Aerial crown-view tile of a tropical tree (Barro Colorado Island, Panama), acquired 20250217:
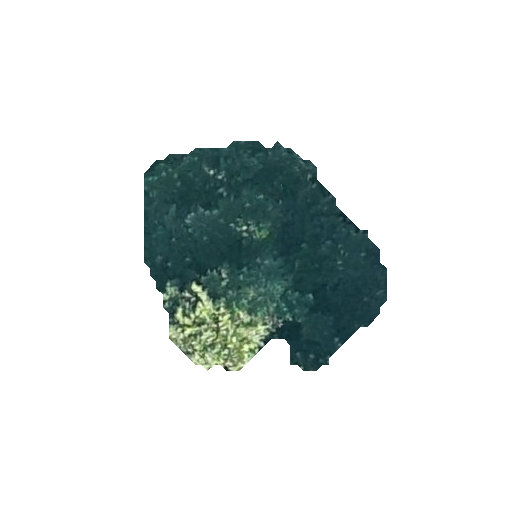
Species: Virola surinamensis
GBIF accepted scientific name: Virola surinamensis
Crown area: 61.208 m²